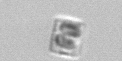
Label: Bacillariophyceae_morphotype1